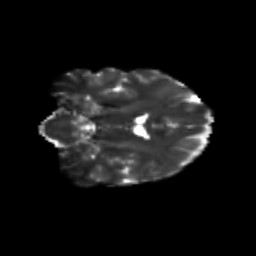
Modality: T2w
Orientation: coronal
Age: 26
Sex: female
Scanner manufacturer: siemens
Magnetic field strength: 3 T
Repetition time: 3.5 s
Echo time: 0.125 s